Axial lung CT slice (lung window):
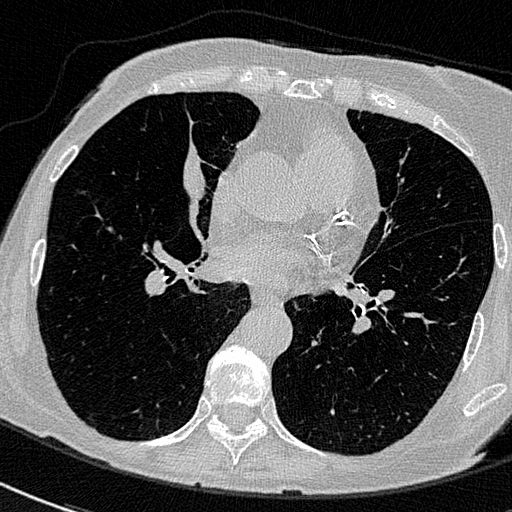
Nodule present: no